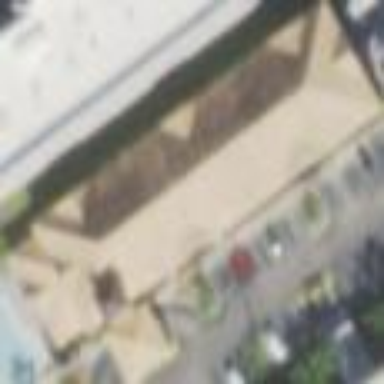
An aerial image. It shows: Hotel building.